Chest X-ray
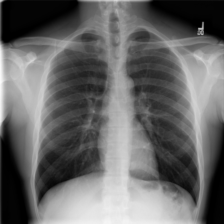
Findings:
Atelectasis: negative
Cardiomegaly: negative
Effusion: negative
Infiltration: negative
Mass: negative
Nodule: negative
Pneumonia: negative
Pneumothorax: negative
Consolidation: negative
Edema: negative
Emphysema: negative
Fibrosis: negative
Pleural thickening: negative
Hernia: negative